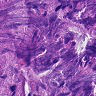
Metastatic tissue present: yes